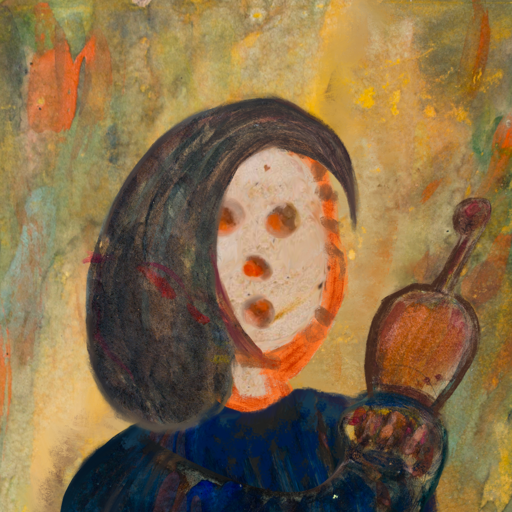
Background: Comrade, Head And Neck Front: Rupkatha, Face Front: Rupkatha, Bust: Pipe, Hair Front: Gypsy_Mother, Head Accessory: Blank, Second Necklace: Blank, Necklace: Blank, Baby: Blank